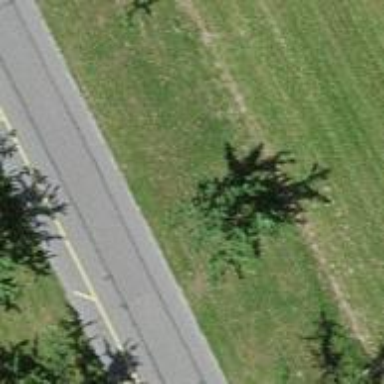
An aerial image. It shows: Avenue of deciduous broadleaved trees.